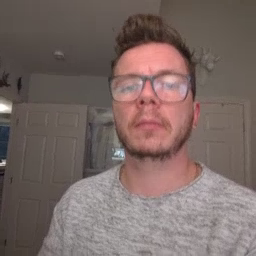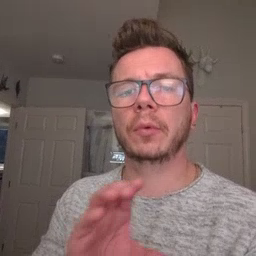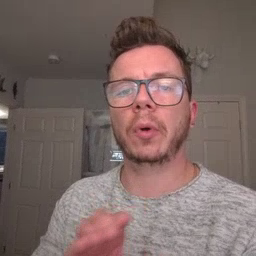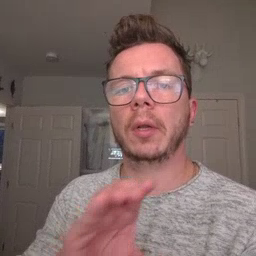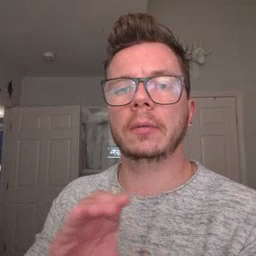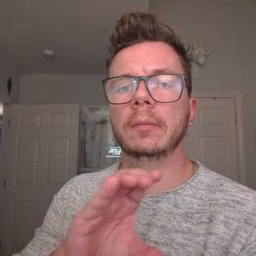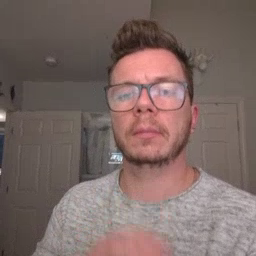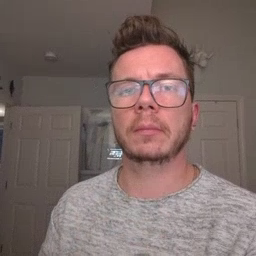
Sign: chocolate